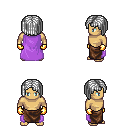
a pixel art fantasy rpg character, male body template, human, tanned skin, lavender cape, robe skirt, white pageboy hairstyle, gold gloves, four views (front, back, left, right), 2x2 character sprite sheet, small pixel art, hard edges, no anti-aliasing